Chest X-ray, PA view. Patient: 46 years old, sex M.
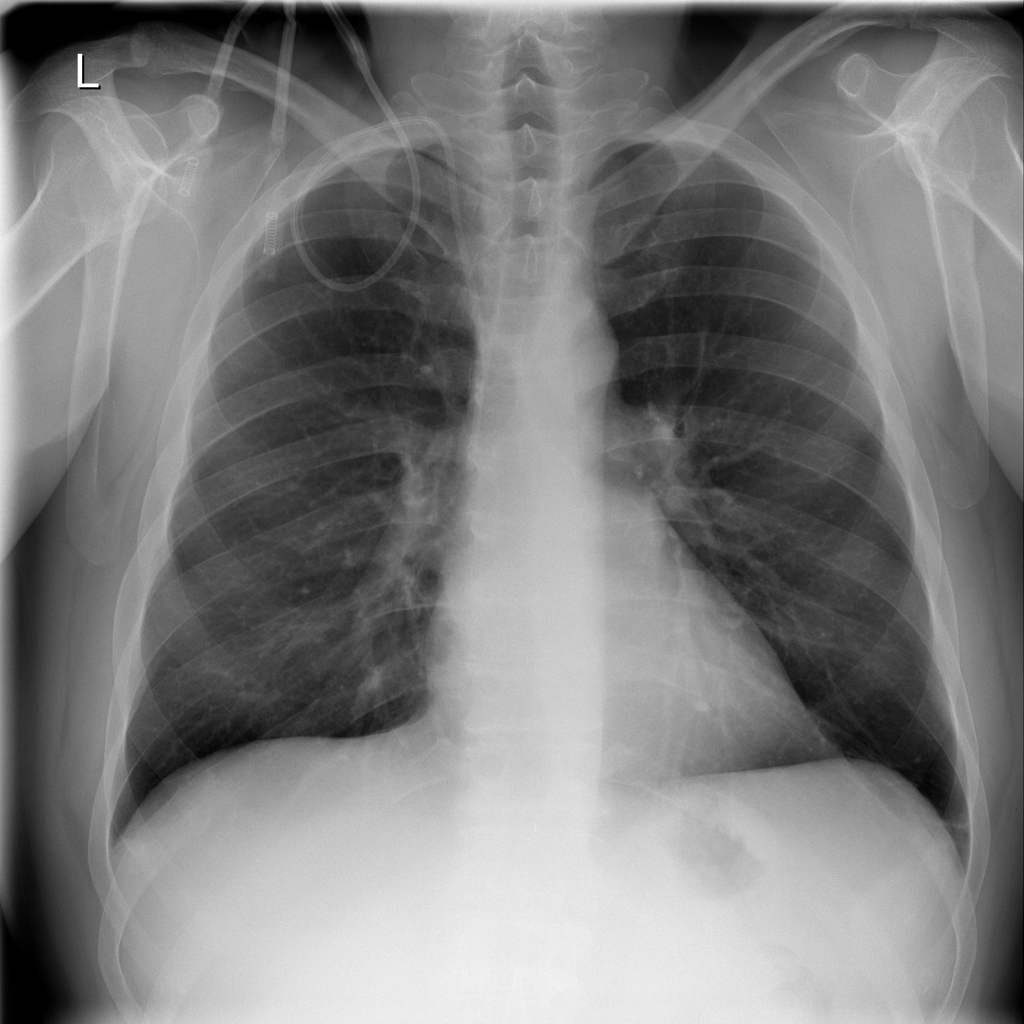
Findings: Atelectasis